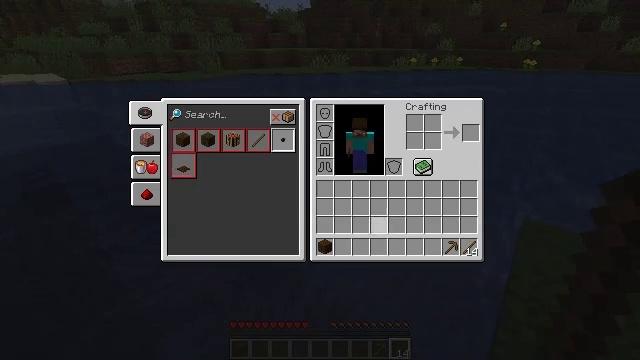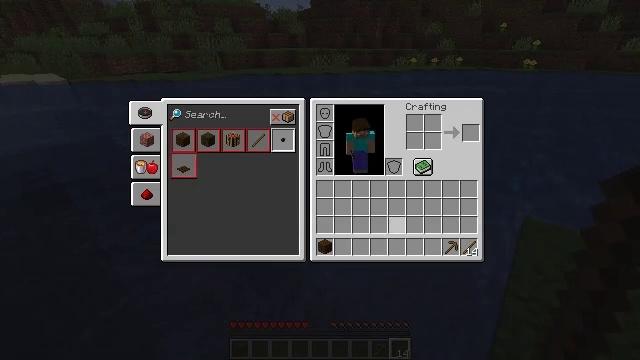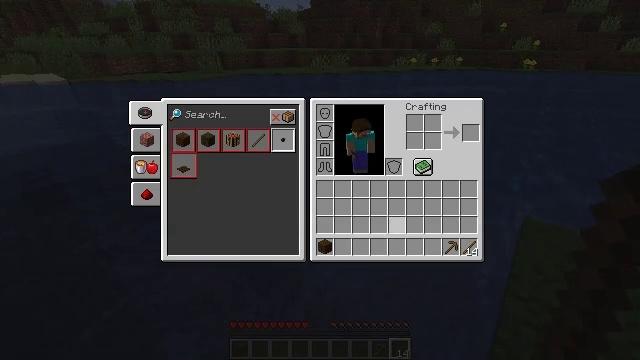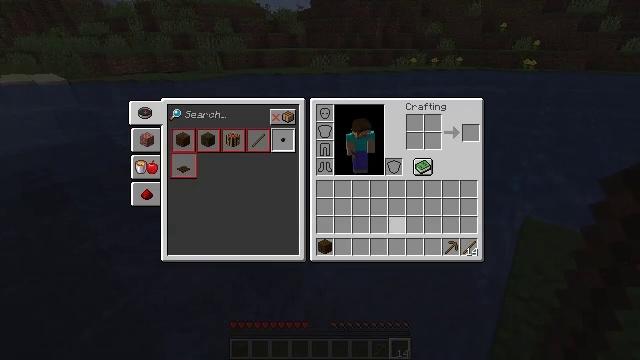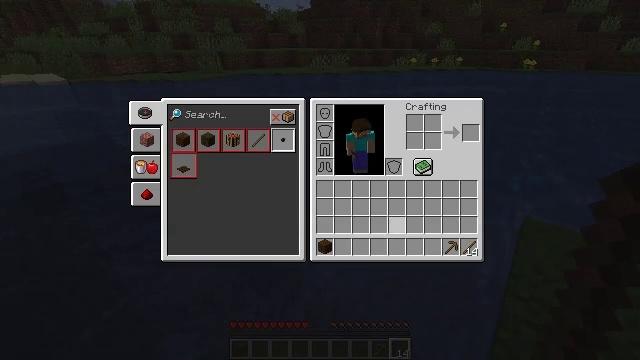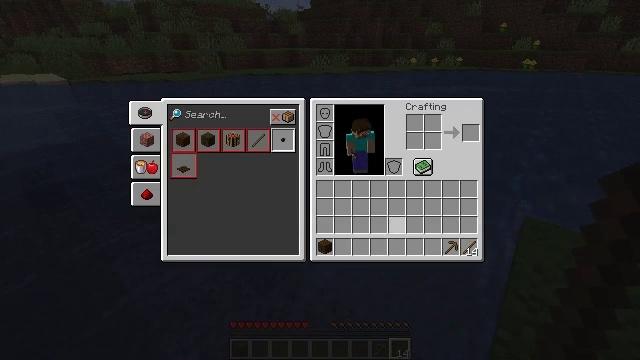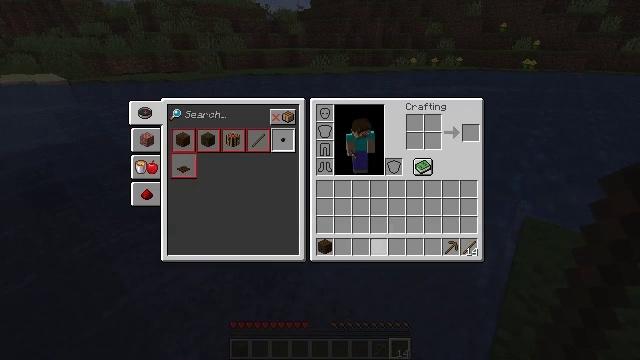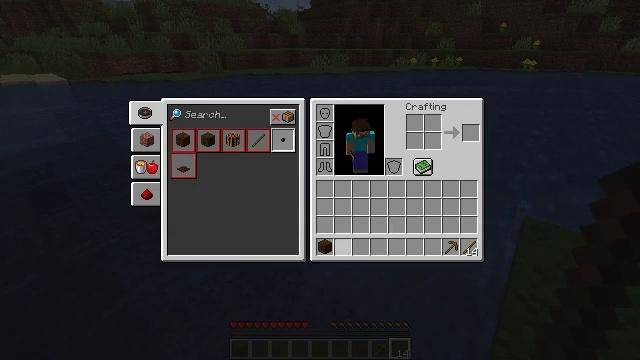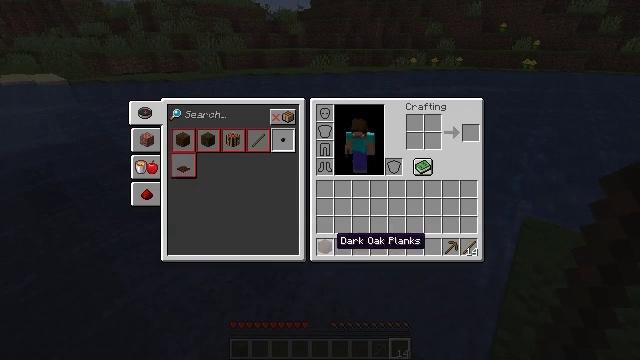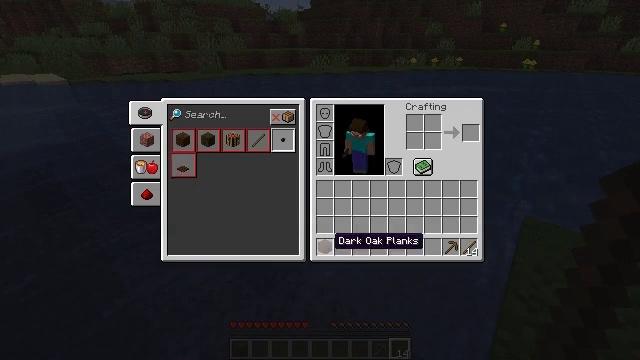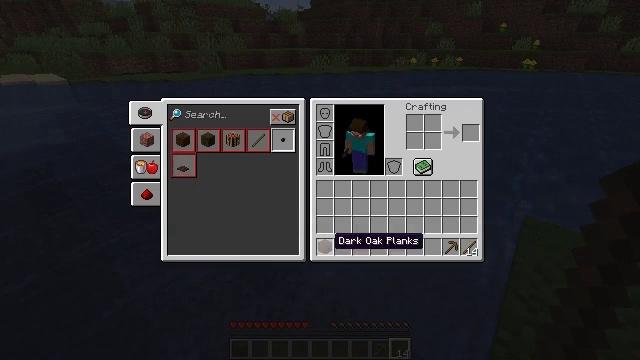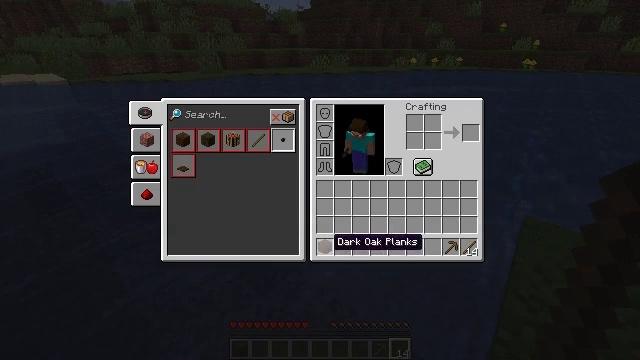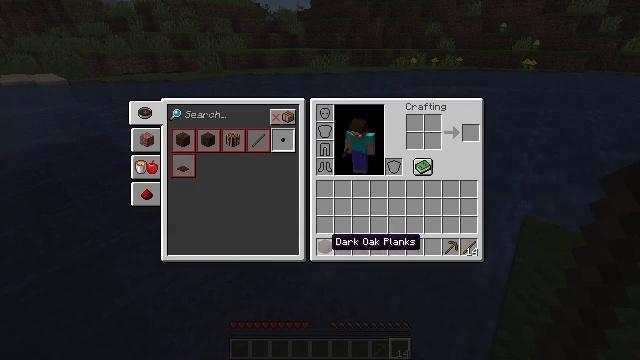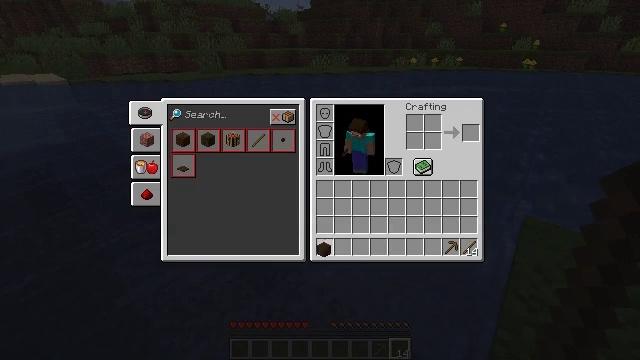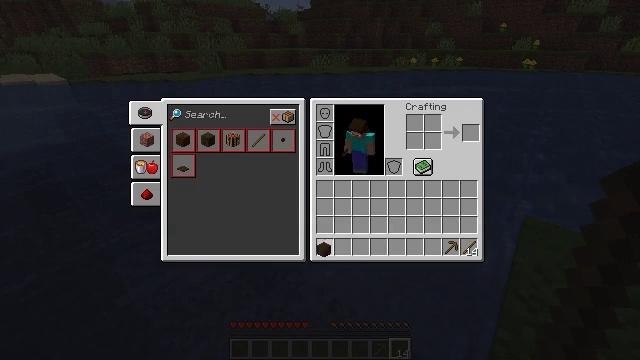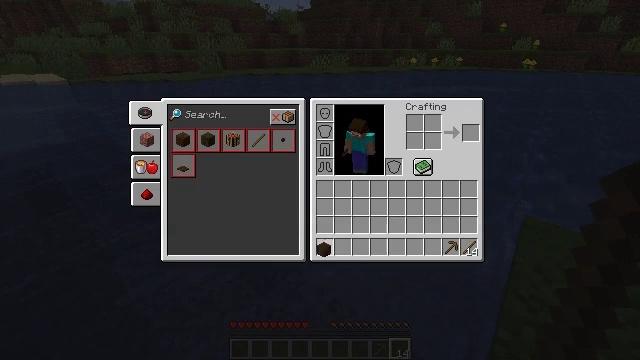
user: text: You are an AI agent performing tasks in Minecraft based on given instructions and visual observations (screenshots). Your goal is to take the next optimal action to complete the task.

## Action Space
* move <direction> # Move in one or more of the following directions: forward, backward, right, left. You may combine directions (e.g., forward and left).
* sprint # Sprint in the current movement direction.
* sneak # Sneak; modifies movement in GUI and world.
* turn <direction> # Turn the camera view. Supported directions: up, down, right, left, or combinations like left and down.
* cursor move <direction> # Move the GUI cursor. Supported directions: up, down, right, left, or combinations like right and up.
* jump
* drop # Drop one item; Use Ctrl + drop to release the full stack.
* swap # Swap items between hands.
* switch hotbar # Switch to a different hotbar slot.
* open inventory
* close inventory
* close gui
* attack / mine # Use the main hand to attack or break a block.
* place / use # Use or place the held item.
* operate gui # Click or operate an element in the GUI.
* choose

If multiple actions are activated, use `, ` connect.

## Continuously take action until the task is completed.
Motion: motion action
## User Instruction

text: Remove dark oak planks from your inventory.
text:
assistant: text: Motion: cursor move right
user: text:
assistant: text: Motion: no_op
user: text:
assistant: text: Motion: no_op
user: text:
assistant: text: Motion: no_op
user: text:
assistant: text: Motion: no_op
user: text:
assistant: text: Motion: cursor move left
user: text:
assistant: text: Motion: cursor move left and down
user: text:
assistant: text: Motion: cursor move left
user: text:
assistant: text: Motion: no_op
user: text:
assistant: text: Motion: no_op
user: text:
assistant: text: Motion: no_op
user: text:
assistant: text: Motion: no_op
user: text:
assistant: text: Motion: operate gui
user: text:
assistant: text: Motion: operate gui
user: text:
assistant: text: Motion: operate gui
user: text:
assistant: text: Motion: cursor move right and up
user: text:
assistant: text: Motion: cursor move right and up
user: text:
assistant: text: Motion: cursor move right and up
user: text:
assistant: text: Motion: cursor move right
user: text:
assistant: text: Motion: operate gui
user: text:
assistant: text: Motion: operate gui
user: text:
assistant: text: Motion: operate gui
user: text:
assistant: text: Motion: no_op
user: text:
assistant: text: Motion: no_op
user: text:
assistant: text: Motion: no_op
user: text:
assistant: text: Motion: no_op
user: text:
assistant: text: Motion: no_op
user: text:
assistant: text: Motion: no_op